Brain MRI, t1w sequence, axial 2D slice.
Patient: age 45, sex F, weight 90 kg, height 1.9 m
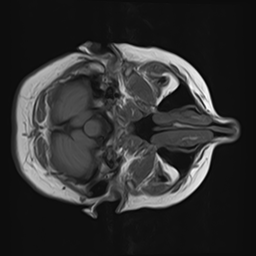